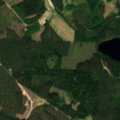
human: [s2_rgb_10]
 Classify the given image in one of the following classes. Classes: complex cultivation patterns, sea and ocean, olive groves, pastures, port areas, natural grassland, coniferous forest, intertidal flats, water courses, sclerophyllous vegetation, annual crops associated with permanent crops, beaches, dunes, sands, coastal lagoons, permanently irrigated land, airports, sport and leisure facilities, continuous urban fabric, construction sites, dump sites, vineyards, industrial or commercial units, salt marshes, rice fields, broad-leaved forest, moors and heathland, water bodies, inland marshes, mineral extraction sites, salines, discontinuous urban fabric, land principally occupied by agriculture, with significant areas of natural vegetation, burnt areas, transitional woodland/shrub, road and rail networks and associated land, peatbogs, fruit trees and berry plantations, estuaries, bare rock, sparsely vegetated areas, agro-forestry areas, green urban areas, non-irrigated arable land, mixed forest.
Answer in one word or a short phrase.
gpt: coniferous forest, mixed forest